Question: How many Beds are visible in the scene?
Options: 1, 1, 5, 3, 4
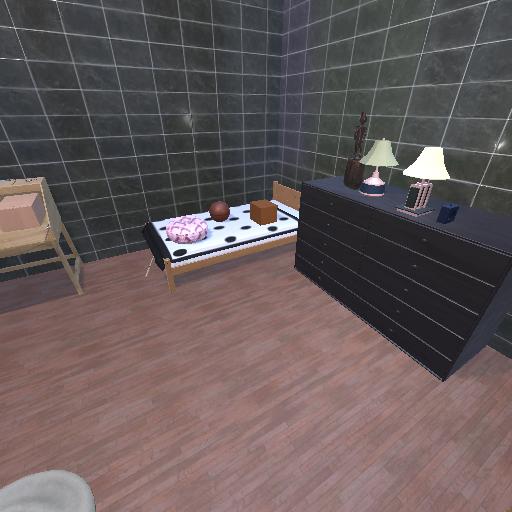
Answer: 1